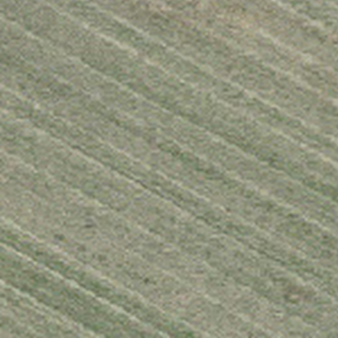
Label: other